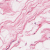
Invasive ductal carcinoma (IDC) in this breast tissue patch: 0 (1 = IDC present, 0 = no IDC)